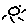
Label: sun